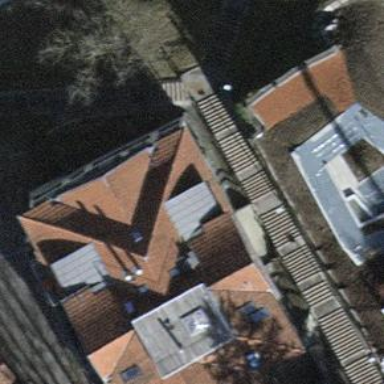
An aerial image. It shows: Set of steps on the road.